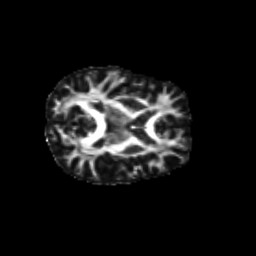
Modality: FA
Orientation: axial
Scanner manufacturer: siemens
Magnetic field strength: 3 T
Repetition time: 9.2 s
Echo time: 0.084 s